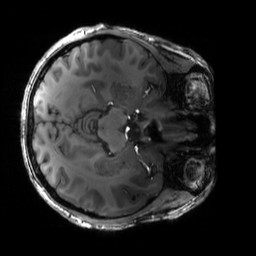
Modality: T1w
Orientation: axial
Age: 23
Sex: male
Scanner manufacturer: siemens
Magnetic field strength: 6.98 T
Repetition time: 3 s
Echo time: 0.00388 s